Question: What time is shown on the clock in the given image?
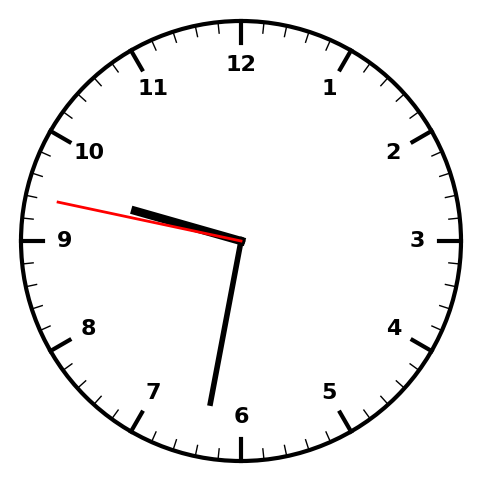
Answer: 09:31:47